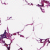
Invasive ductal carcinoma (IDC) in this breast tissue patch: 0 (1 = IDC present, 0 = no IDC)